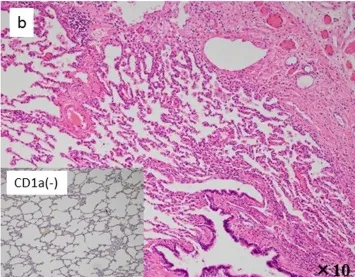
B: Repeated lung biopsy specimen showing CD1a negativity (X 10), suggestive of no active LCH.
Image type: pathology (h&e)